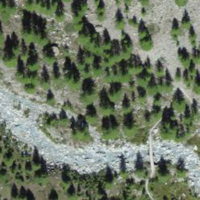
EUNIS habitat code: 31
Species observed at this site:
Saxifraga paniculata